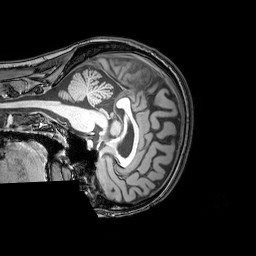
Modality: T1w
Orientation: sagittal
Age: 31
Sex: female
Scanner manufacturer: philips
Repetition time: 0.00818 s
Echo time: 0.00376 s